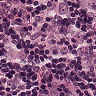
Metastatic tissue present: yes